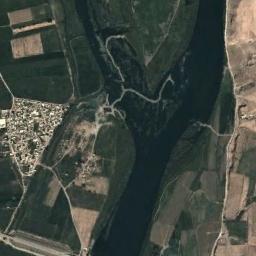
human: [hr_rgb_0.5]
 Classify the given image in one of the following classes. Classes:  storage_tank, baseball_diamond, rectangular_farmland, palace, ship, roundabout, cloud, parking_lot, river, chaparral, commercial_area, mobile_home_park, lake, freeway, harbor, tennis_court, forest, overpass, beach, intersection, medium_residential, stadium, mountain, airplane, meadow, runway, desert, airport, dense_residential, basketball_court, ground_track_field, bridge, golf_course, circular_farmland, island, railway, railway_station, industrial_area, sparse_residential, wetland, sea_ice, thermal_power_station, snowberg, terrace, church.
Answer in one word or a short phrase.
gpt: river